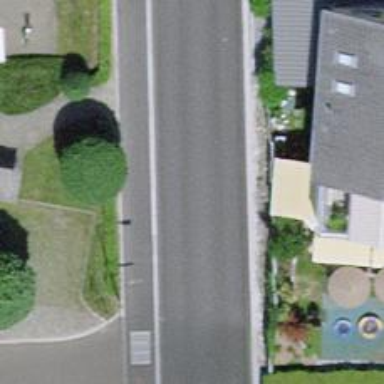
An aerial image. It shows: Traffic calming cushion.